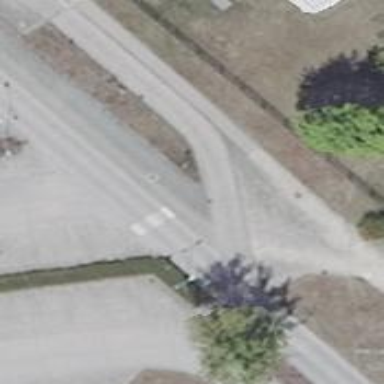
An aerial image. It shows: Road serving as parking aisle.